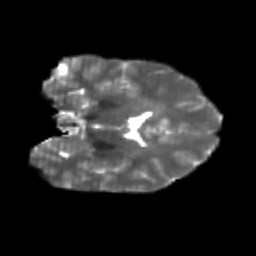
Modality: T2w
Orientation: coronal
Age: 20
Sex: male
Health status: healthy
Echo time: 0.074 s